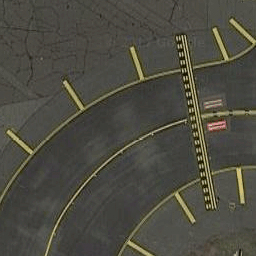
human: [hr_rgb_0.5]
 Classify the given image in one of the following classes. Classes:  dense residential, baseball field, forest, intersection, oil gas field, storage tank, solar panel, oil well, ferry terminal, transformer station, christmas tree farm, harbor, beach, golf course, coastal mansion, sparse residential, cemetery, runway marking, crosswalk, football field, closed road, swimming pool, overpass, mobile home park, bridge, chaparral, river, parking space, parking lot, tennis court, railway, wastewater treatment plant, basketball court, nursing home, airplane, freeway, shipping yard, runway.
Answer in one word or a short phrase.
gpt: runway marking